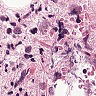
Metastatic tissue present: yes